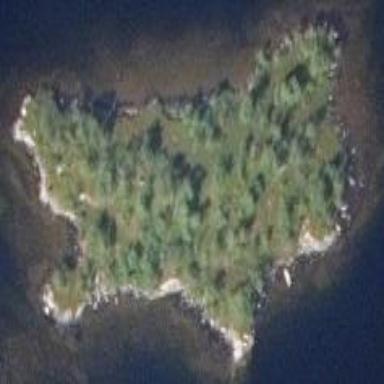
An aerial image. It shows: Islet.